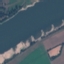
Land use / land cover class: River